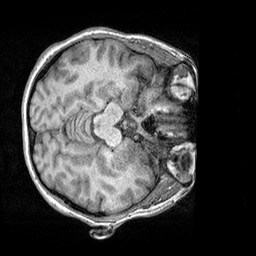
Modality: T1w
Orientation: axial
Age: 40
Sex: female
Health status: healthy
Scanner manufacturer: siemens
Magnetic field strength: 3 T
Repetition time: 2.3 s
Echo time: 0.00303 s